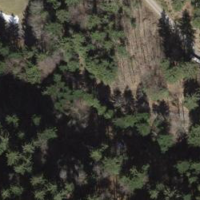
EUNIS habitat code: 43
Species observed at this site:
Rumex obtusifolius